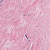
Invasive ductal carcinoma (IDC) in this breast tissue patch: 0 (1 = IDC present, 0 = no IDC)